Question: Why nested .row takes height of parent .row?
'''
<div class="container">
<div class="row"> <!-- Parent .row -->
<div class="col-md-8">
<div class="col-md-6"></div>
<div class="col-md-3"></div>
<div class="col-md-3"></div>
<div class="row"> <!-- nested PROBLEMATIC ROW -->
<div class="col-md-12">
Why this row has height of 300px instead of 150px?
I can solve problem by setting 'clear: both' on that
row, but class .row should do it by itself.
</div>
</div>
</div>
<div class="col-md-4">
<div></div>
<div></div>
<div></div>
</div>
</div>
</div>
'''
With some dummy css:
'''
.col-md-8 {
height: 500px;
background: #f0f0f0;
}
.col-md-6 {
height: 150px;
background: red;
}
.col-md-3 {
height: 150px;
background: blue;
}
.col-md-12 {
height: 150px;
background: yellow;
}
.col-md-4 {
height: 500px;
background #f0f0f0;
}
.col-md-4 > div {
margin-bottom: 10px;
height: 150px;
background: green;
}
'''
Final output:
: <URL>
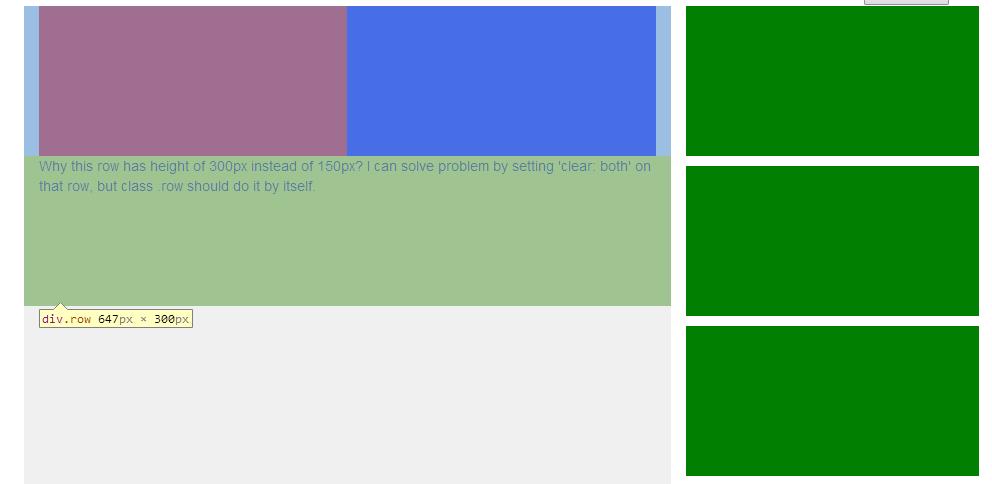
Answer: To begin with, you shouldn't be putting 'col's inside 'col's in Bootstrap without the corresponding row. So your markup looks like this:
'''
<div class="container">
<div class="row"> <!-- Parent .row -->
<div class="col-md-8">
<div class="row">
<div class="col-md-6"></div>
<div class="col-md-3"></div>
<div class="col-md-3"></div>
</div>
<div class="row"> <!-- nested PROBLEMATIC ROW -->
<div class="col-md-12">
Why this row has height of 300px instead of 150px?
I can solve problem by setting 'clear: both' on that
row, but class .row should do it by itself.
</div>
</div>
</div>
<div class="col-md-4">
<div></div>
<div></div>
<div></div>
</div>
</div>
'''
And then that's fixed. That row is 150px tall.
Updated jsbin: <URL>